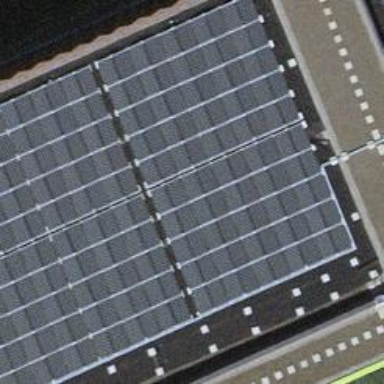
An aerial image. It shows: Solar power generator with photovoltaic panels.